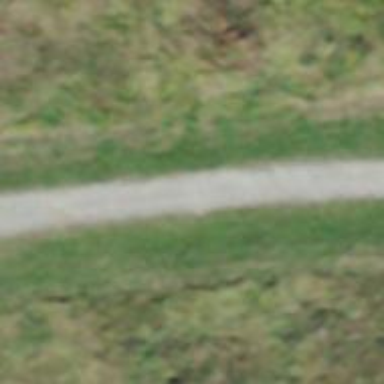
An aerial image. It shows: Hike path with asphalt surface for classic grooming.